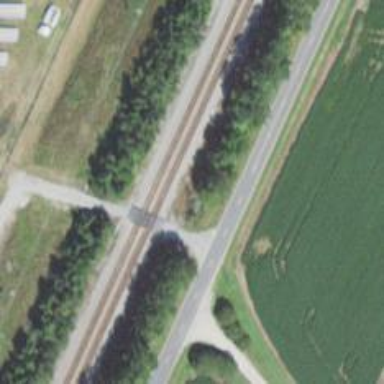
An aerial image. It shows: Railway track.